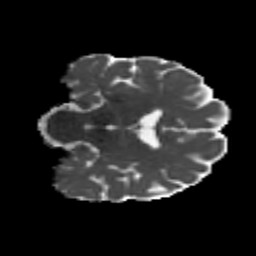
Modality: MD
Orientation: coronal
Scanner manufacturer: siemens
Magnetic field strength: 3 T
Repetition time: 4.16 s
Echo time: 0.0806 s